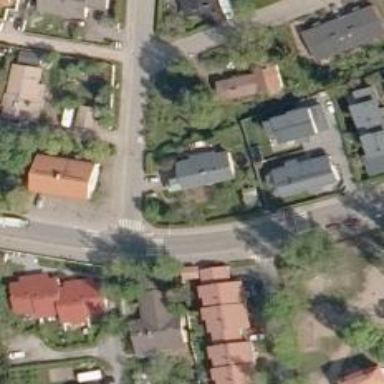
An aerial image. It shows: Uncontrolled crossing on the road.